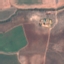
Land use / land cover: PermanentCrop